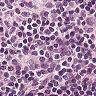
Metastatic tissue present: no